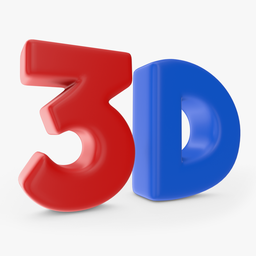
Label: decoration